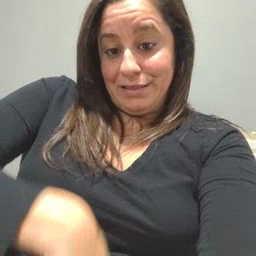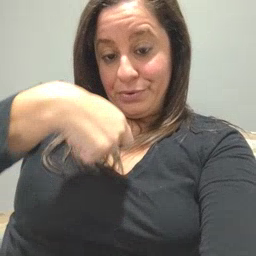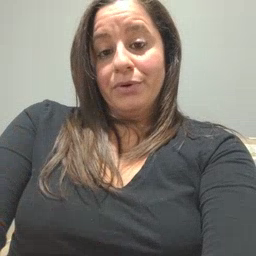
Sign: zipper